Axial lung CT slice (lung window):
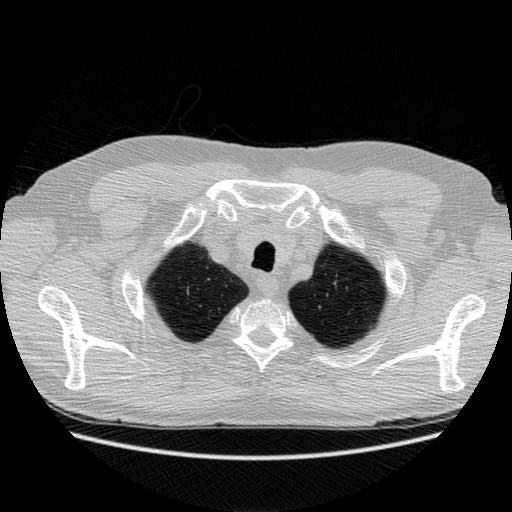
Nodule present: no